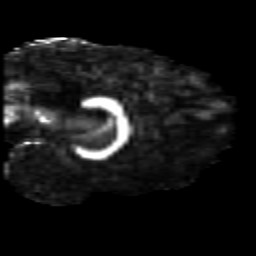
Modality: FA
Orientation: sagittal
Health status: healthy
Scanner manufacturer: siemens
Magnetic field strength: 3 T
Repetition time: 10 s
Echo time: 0.092 s